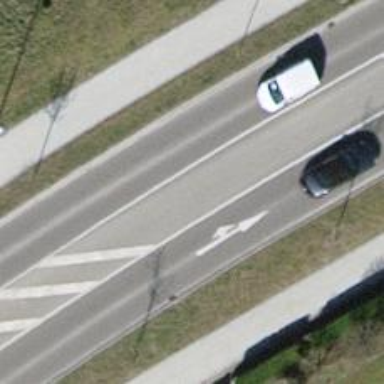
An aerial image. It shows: Asphalt road with sidewalks on both sides. The road is classified as primary highway.